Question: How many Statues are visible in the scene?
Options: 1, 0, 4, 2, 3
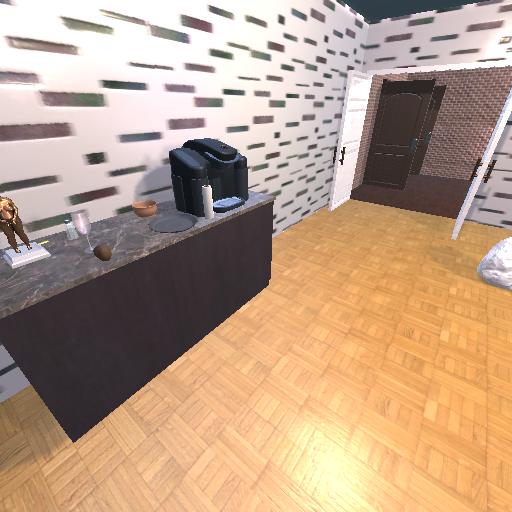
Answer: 1